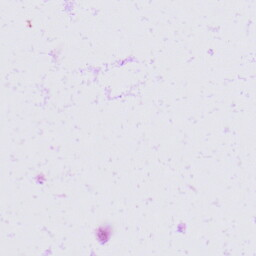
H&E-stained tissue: Skin